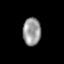
Tissue: lung
Cell type: Epithelial cells
Senescence score: 0.1948
Nuclear area (px): 490
Mean DAPI intensity: 151.945